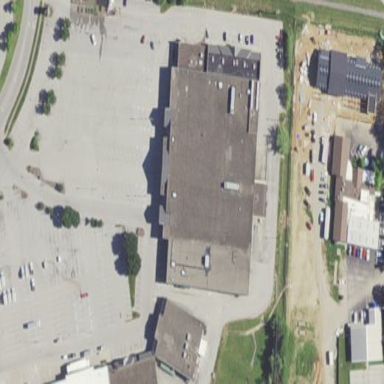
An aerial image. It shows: Building.